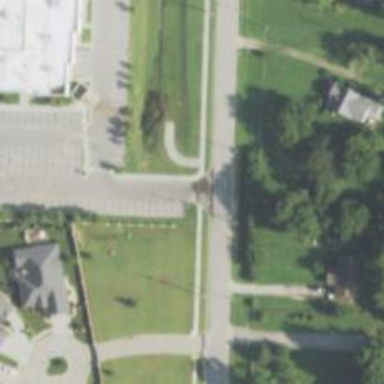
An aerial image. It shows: Road with stop sign.